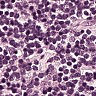
Metastatic tissue present: no